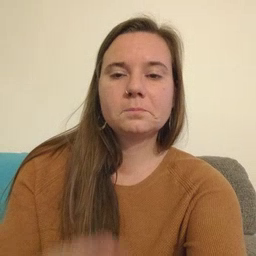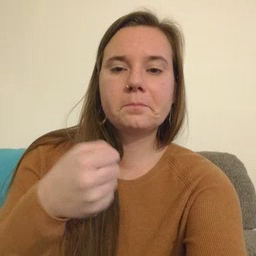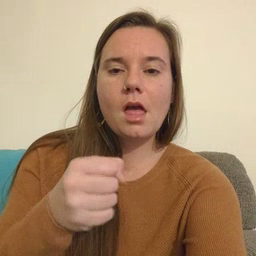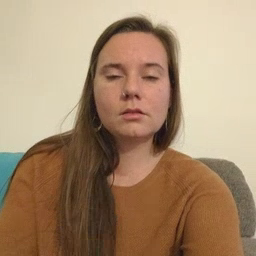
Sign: make